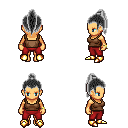
a pixel art fantasy rpg character, female body template, human, tanned skin, brown pirate shirt, red pants, gray long topknot hairstyle, bracelets, gold boots, four views (front, back, left, right), 2x2 character sprite sheet, small pixel art, hard edges, no anti-aliasing